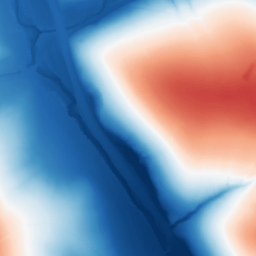
Category: trend_removal
Decomposition family: polynomial
Decomposition parameters: degree: 1
Upsampling method: bicubic_3x
Upsampling parameters: scale: 3
Upsampling scale: 3